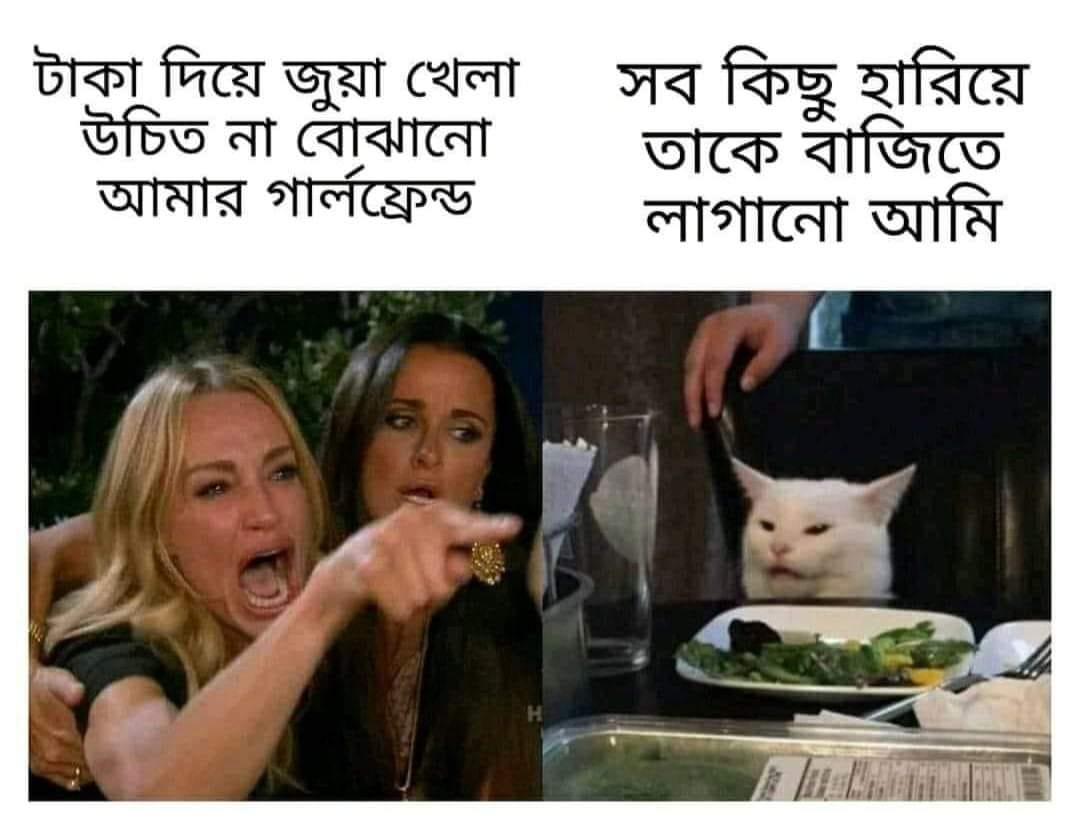
Text: টাকা দিয়ে জুয়া খেলা উচিৎ না বোঝানো আমার গার্লফ্রেন্ড সব কিছু হারিয়ে তাকে বাজিতে লাগানো আমি
Label: Non Hate